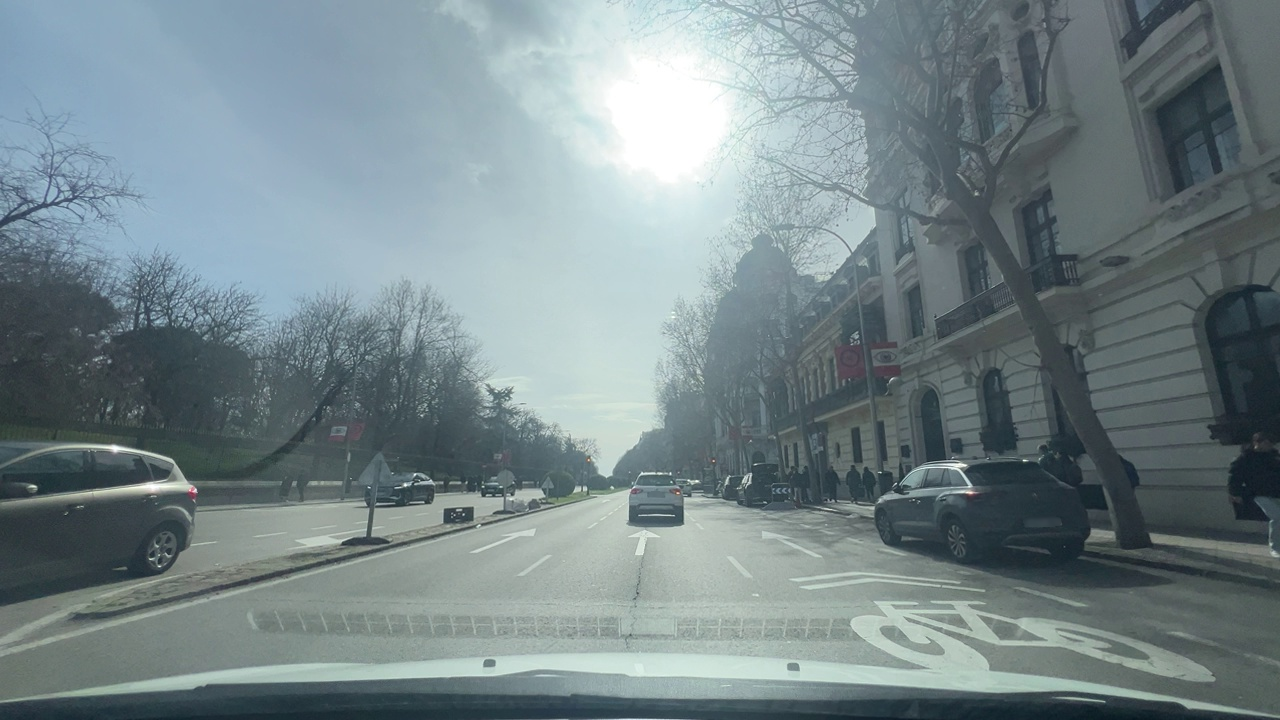
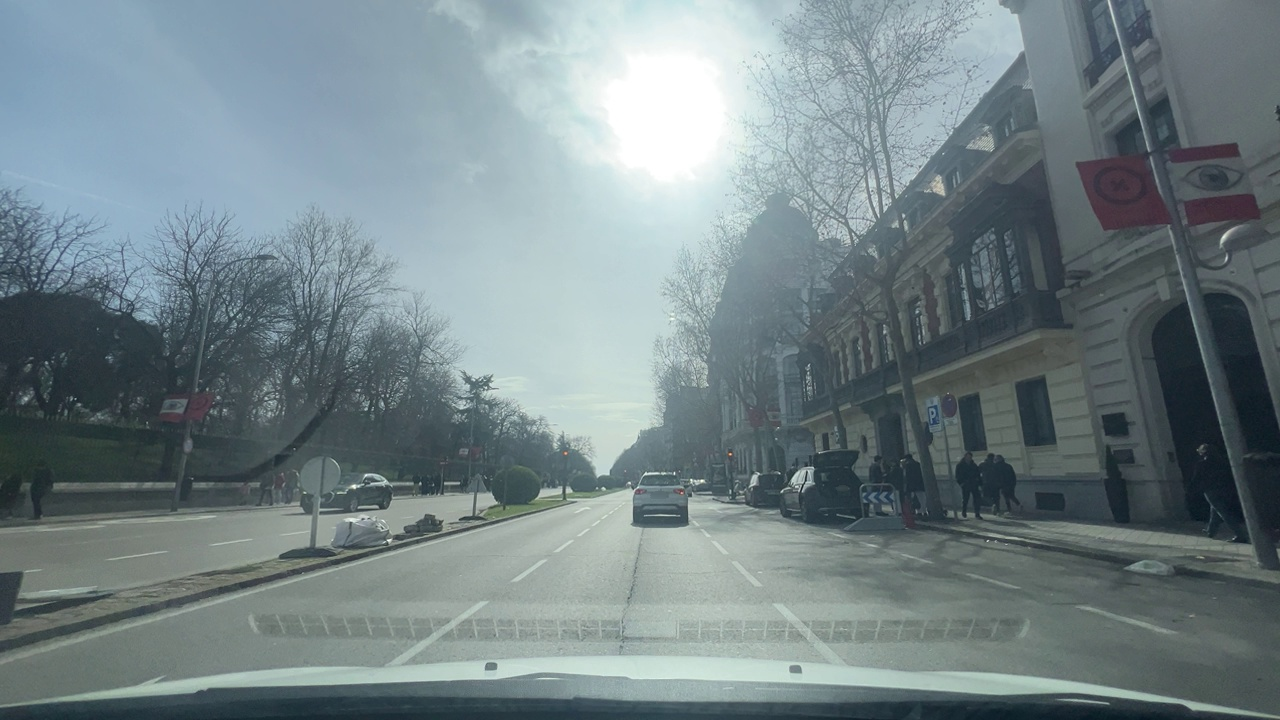
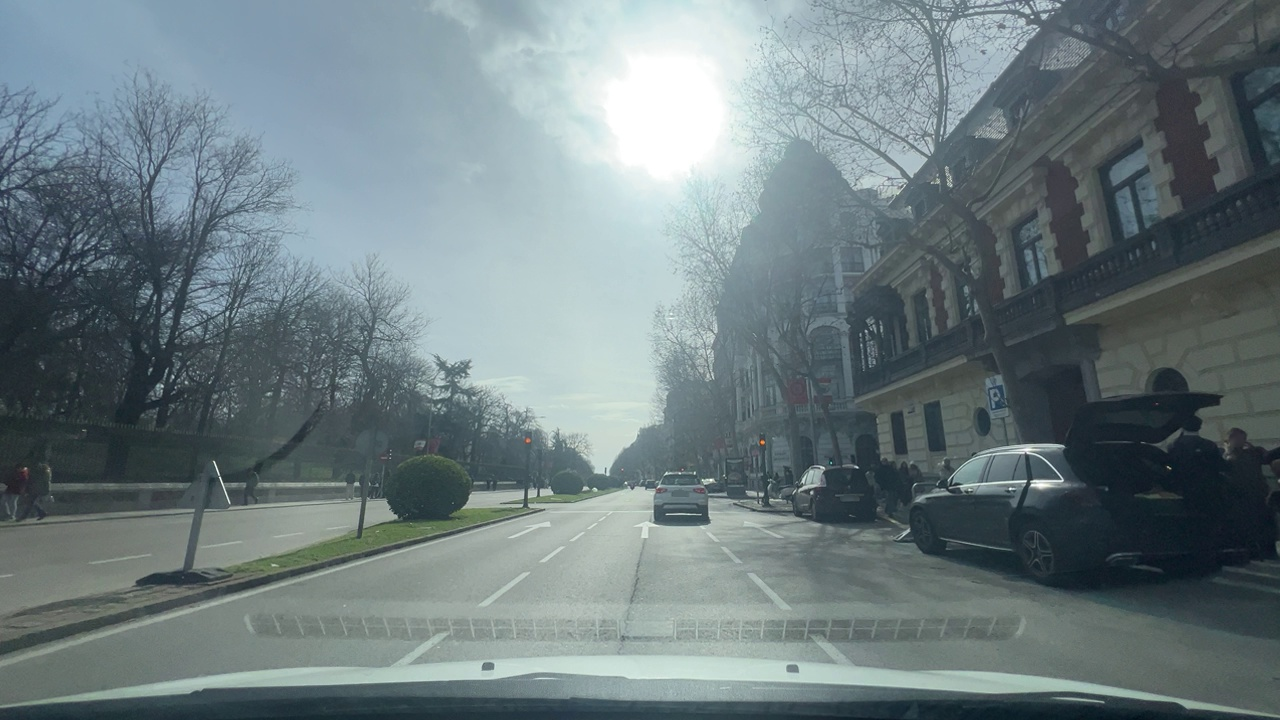
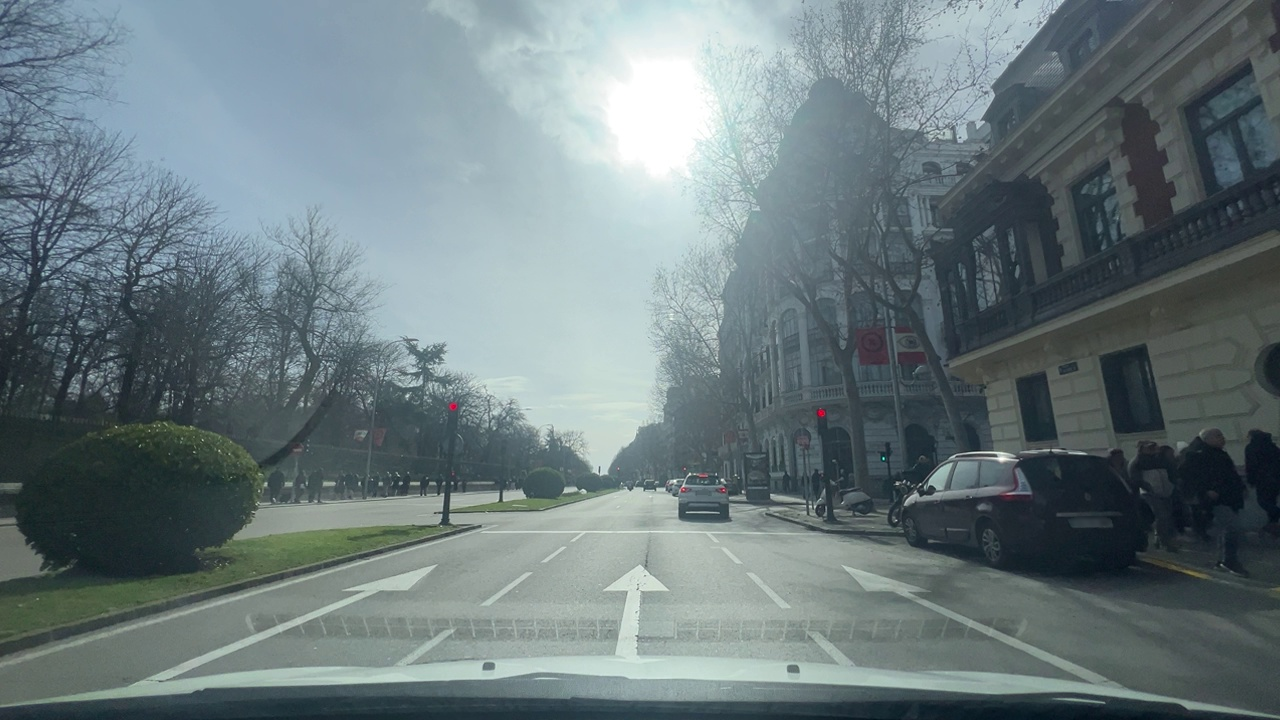
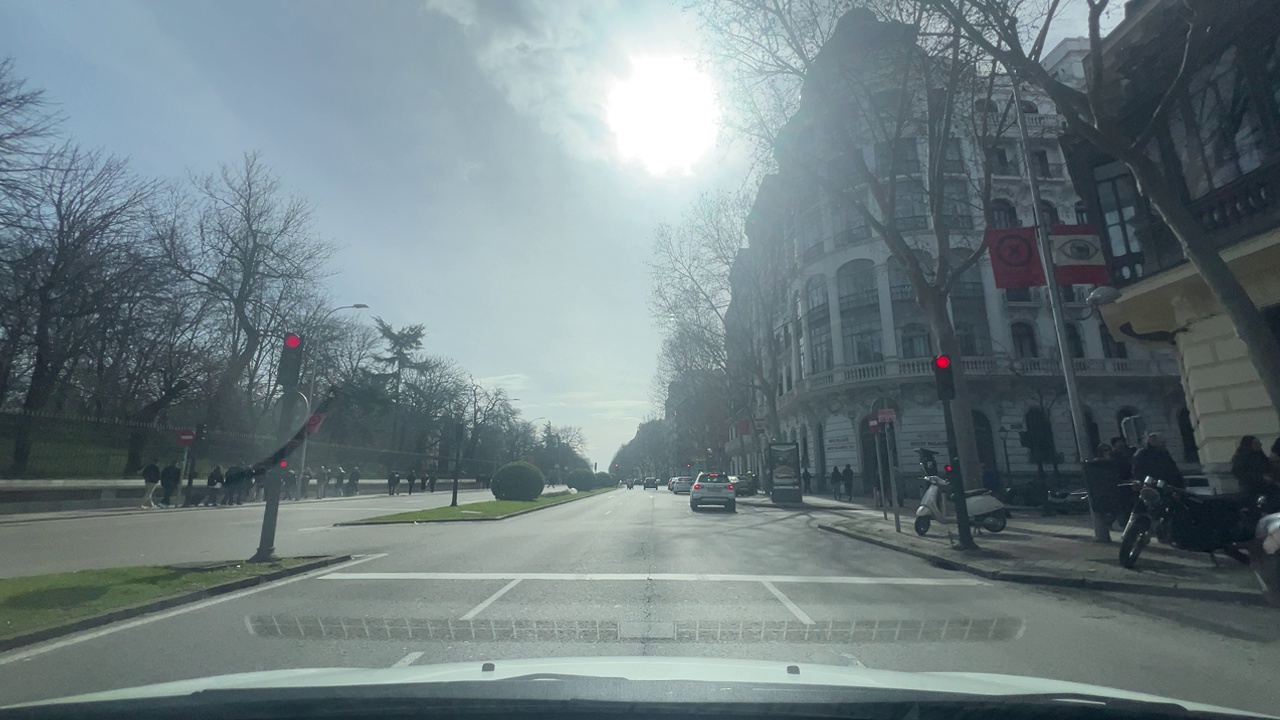
Situation: Traffic light
Question: Do you observe any red traffic light regulating the ego lane?
Answer: Yes
Reasoning: There are two visible red traffic lights in ego direction

Situation: Traffic light
Question: What is the color of the traffic light regulating the ego lane?
Answer: Red
Reasoning: The color of the traffic light is red indicating ego vehicle should stop

Situation: Traffic light
Question: Is the ego vehicle positioned in a dedicated right-turn lane before the traffic light?
Answer: No
Reasoning: There is no dedicated right turn lane in the scene, the ego vehicle is driving in the central lane of the urban road

Situation: Traffic light
Question: Is the ego vehicle positioned in a dedicated left-turn lane before the traffic light?
Answer: No
Reasoning: There is no dedicated left turn lane in the scene, the ego vehicle is driving in the central lane of the urban road

Situation: Traffic light
Question: Are multiple traffic lights regulating the ego direction of travel displaying different colors simultaneously?
Answer: No
Reasoning: There are 2 traffic lights displaying both red lights